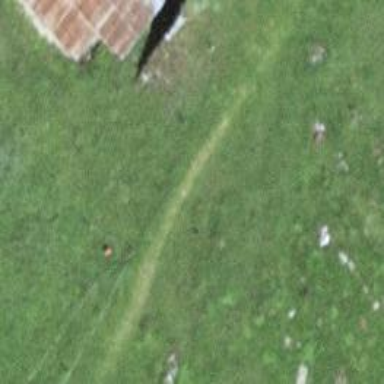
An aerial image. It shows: Path.